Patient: sex F, age 82
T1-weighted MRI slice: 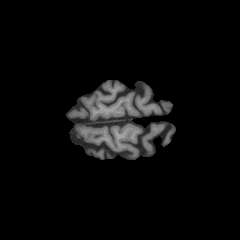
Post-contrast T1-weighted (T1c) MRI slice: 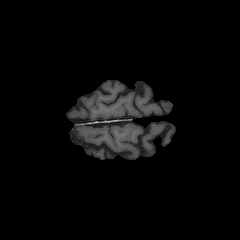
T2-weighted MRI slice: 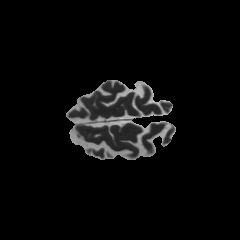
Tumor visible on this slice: no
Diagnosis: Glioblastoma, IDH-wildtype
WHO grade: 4